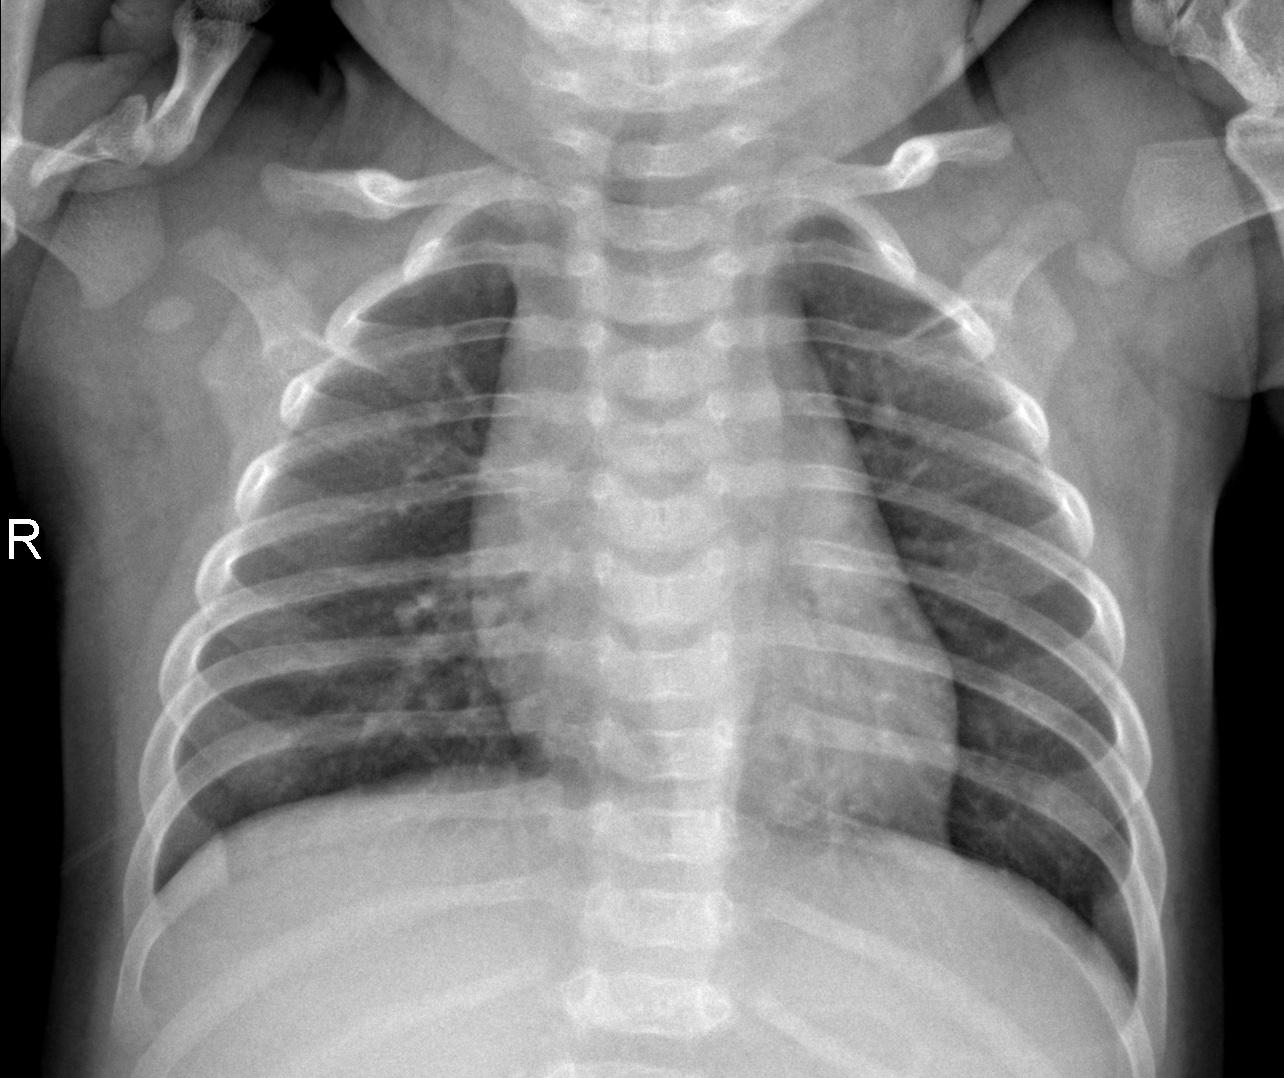
Diagnosis: NORMAL